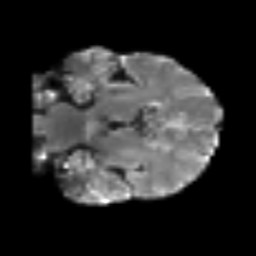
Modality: T2w
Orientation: coronal
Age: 74
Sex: male
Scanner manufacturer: siemens
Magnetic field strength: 3 T
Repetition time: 6.1 s
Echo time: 0.101 s